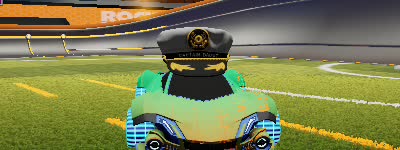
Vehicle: werewolf